This time-domain trace was recorded on a rotor test rig. Determine the machine's mechanical condition. Answer with exactly one of: normal, misalignment, unbalance, looseness.
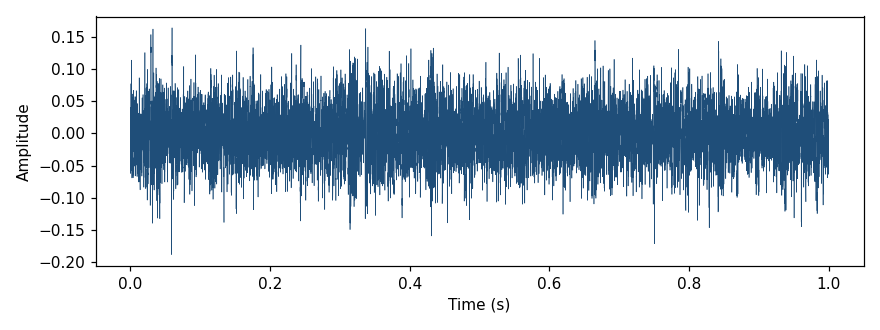
Answer: normal